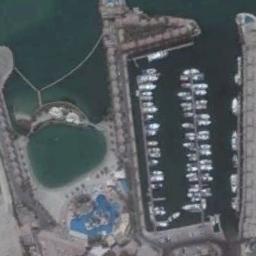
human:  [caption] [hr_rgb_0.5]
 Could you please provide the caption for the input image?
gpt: Artificial pools and ponds next to the harbor where many ships are docked .

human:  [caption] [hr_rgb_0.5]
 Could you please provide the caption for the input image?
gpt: The harbor with lots of neatly docked boats and a lagoon is next to the harbor .

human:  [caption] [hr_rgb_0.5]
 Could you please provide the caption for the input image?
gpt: The harbor area is irregular .

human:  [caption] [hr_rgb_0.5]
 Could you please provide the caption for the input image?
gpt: There are many ships in the harbor .

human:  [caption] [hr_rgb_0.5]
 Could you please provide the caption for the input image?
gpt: There are some boats docked at the harbor where the water is green .